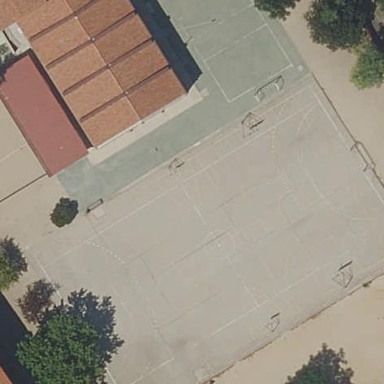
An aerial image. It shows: School.